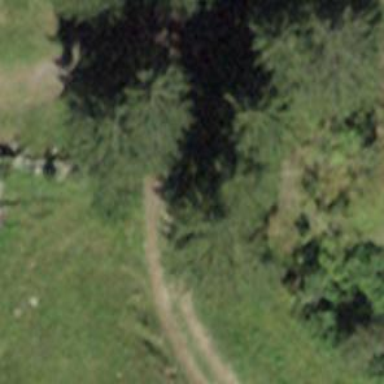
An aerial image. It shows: Ground path with excellent trail visibility.